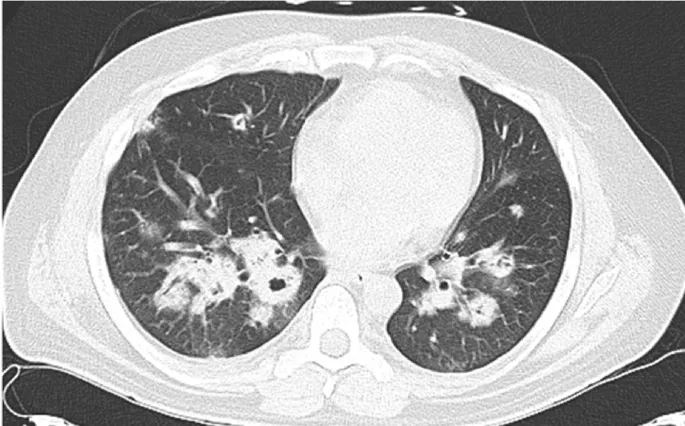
Computed Tomography Chest. CT Chest shows multiple patchy consolidations throughout both lungs, some of which are cavitating and are located primarily at the periphery.
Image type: radiology (ct)